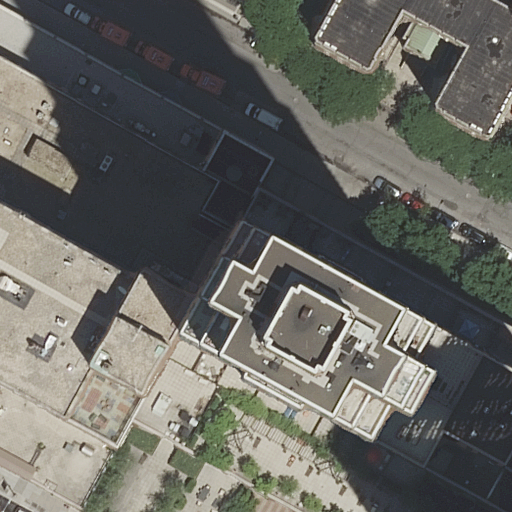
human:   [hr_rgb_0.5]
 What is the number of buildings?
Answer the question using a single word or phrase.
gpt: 5

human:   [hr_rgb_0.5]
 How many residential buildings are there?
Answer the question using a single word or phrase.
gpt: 2

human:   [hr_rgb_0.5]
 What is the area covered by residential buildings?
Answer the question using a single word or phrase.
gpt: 970m2

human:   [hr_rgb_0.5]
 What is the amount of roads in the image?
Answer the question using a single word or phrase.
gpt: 1

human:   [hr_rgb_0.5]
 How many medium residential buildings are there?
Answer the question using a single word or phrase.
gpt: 1

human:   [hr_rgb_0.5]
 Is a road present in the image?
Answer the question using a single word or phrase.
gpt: yes

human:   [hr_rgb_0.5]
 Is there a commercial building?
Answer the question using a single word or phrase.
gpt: yes

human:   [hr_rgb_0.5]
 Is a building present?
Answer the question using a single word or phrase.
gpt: yes

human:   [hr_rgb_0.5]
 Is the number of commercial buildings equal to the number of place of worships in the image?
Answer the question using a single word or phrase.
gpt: yes

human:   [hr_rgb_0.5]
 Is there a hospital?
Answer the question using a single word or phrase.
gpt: yes

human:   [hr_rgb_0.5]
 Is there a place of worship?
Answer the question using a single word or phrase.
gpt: yes

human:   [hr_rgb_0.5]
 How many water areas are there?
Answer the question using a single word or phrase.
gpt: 0

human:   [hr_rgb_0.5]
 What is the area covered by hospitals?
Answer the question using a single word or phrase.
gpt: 788m2

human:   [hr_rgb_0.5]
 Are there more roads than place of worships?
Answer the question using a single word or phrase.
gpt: no

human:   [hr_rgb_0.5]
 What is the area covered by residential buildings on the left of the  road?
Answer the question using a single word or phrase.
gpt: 0m2

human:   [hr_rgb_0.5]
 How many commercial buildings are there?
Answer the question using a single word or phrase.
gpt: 1

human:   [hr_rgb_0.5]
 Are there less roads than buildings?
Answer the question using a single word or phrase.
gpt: yes

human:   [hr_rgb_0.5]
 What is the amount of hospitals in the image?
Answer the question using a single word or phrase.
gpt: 1

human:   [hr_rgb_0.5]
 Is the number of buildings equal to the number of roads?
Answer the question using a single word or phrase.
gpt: no

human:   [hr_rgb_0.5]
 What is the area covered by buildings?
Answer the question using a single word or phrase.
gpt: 3799m2

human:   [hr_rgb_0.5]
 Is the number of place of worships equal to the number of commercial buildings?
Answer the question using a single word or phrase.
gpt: yes

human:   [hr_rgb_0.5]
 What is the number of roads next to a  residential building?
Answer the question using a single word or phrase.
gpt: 1

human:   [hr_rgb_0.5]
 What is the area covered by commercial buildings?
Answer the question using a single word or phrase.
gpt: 2037m2

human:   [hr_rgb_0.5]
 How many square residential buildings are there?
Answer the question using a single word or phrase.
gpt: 0

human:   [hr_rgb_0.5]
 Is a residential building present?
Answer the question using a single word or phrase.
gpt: yes

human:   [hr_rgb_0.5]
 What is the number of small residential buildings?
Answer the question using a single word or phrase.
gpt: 0

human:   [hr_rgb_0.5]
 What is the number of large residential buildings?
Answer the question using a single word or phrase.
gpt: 1

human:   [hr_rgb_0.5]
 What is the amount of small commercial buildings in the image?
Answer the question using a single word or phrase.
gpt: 0

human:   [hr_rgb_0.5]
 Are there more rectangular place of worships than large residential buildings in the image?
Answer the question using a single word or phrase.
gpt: no

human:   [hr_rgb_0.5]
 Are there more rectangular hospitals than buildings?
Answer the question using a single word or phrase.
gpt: no

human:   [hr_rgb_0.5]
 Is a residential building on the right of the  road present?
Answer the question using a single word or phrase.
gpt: yes

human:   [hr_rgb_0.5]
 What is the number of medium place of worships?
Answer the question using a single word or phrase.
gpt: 0

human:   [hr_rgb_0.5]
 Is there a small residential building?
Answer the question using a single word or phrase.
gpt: no

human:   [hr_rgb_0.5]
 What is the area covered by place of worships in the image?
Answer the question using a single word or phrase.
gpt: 732m2

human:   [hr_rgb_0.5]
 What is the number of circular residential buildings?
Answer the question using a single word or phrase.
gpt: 0

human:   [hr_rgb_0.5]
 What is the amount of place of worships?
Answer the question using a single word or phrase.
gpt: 1

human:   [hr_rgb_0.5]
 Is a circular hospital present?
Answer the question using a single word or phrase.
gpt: no

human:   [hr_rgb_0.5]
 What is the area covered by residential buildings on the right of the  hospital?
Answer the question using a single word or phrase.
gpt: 970m2

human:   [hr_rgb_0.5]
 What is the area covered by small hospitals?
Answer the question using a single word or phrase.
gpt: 0m2

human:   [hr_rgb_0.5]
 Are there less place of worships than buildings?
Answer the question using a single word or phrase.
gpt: yes

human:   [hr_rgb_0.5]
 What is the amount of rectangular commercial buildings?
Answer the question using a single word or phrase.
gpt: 1

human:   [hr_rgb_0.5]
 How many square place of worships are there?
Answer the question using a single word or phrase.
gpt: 0

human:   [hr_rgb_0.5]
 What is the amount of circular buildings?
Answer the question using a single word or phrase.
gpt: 0

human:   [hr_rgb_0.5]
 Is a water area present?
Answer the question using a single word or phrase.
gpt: no

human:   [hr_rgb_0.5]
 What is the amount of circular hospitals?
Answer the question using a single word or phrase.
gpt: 0

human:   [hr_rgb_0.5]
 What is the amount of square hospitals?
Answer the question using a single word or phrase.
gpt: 0

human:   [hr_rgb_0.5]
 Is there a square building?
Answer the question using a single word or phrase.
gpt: no

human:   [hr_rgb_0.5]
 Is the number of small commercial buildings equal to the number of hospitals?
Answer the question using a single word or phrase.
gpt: no

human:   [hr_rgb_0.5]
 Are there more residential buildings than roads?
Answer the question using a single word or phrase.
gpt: yes

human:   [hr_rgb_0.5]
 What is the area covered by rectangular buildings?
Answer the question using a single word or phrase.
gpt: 2829m2

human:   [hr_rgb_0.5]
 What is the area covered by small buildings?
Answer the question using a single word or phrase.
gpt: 3m2

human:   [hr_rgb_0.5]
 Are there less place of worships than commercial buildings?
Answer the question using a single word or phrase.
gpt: no

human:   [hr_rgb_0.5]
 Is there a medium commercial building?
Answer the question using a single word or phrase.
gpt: no

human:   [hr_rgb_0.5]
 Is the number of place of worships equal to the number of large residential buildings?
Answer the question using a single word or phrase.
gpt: yes

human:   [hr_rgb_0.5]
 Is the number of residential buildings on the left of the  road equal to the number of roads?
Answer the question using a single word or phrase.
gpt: no

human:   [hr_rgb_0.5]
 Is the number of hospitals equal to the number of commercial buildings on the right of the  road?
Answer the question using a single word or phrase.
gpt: no

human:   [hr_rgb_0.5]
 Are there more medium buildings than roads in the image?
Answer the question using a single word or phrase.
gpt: no

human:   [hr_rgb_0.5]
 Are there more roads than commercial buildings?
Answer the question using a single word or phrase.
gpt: no

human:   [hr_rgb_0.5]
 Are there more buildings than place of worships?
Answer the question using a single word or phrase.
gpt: yes

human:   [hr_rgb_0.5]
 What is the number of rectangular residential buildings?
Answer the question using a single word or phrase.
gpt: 0

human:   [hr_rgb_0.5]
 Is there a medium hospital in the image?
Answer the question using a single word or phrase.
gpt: no

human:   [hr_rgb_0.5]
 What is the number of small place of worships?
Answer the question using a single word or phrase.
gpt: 0

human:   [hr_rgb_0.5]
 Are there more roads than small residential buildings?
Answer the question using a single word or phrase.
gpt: yes

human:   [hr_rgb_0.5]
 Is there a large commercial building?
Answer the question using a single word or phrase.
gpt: yes